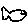
Label: fish